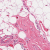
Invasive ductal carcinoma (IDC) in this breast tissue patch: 0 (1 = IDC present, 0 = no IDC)